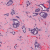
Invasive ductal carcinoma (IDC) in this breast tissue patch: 1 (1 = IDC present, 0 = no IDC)